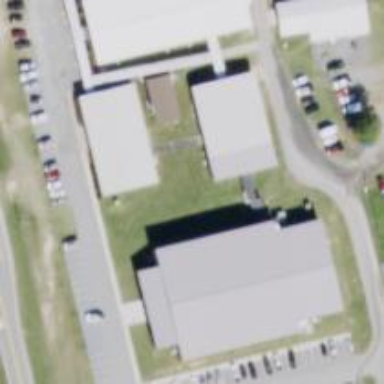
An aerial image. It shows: School building.